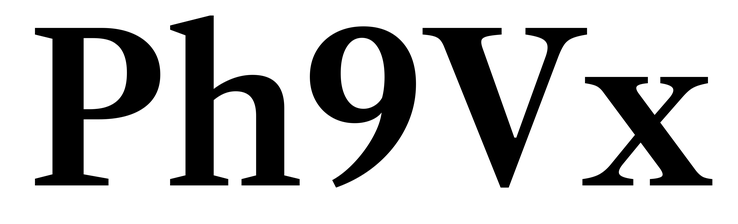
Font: LibreCaslonText_SemiBold